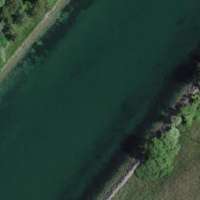
EUNIS habitat code: 15
Species observed at this site:
Lythrum salicaria
Pinus sylvestris
Phragmites australis
Anas platyrhynchos
Clematis vitalba
Prunus avium
Dactylis glomerata
Salix cinerea